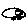
Label: car